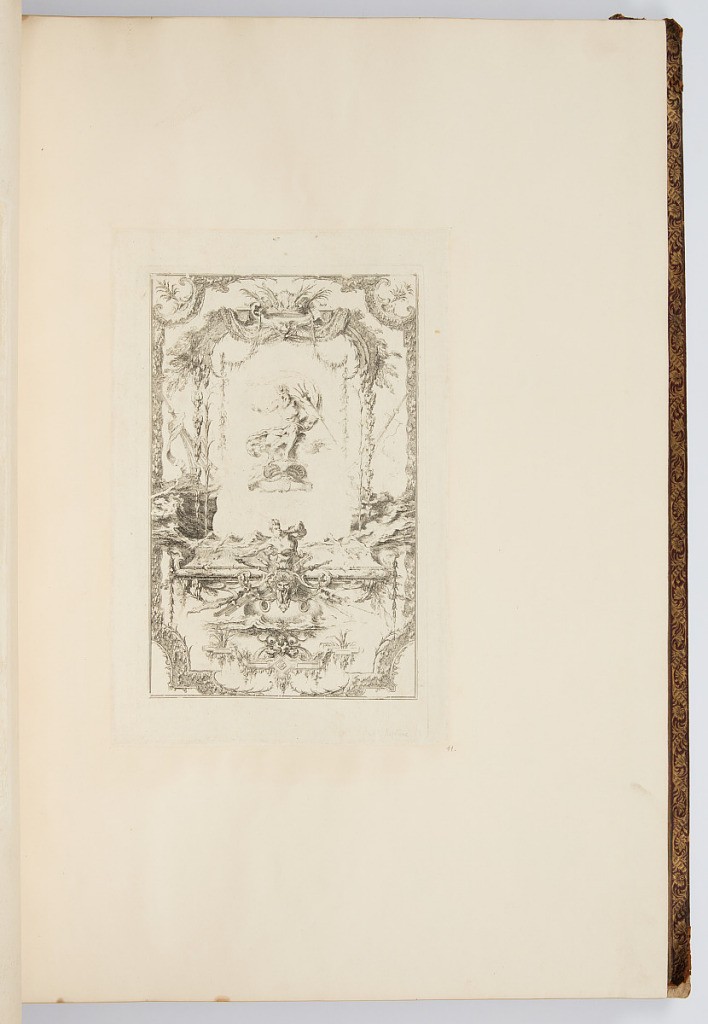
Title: NEPTUNE
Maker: Claude Gillot, French, 1673–1722
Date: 1729–37
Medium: Etching on paper
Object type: Bound print
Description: Plate of arabesques with the figure of Neptune at the center under a baldachin. The first state of the plate before engraving and before lettering (see 1921-6-224-11 for the lettered version).